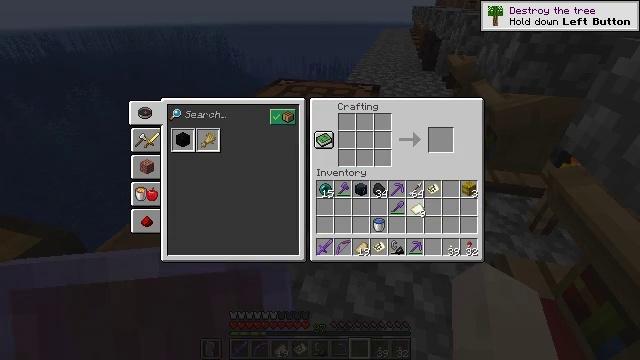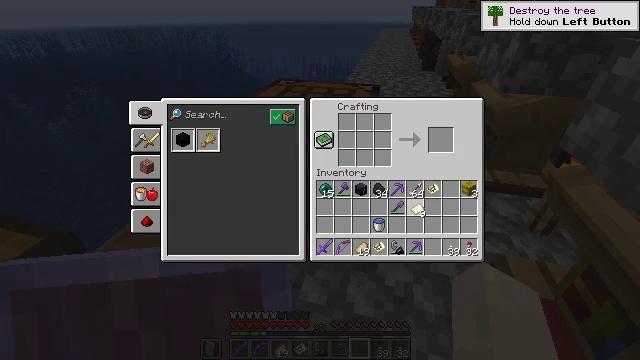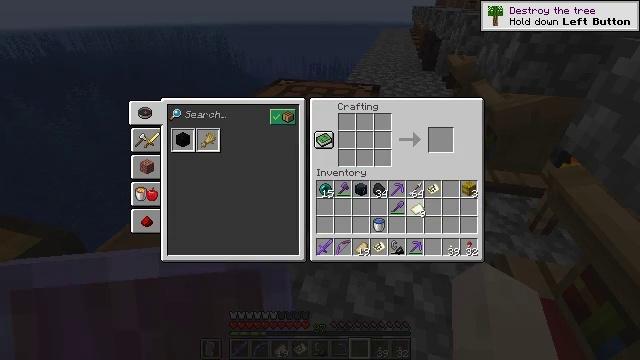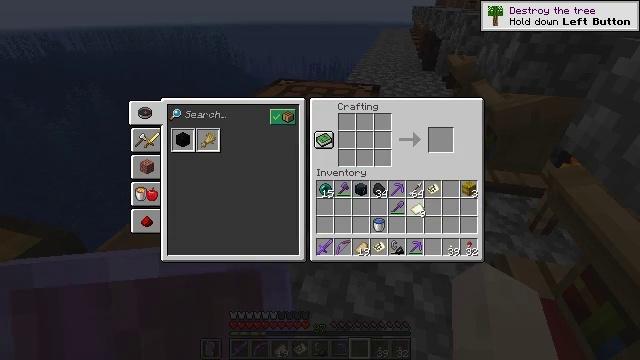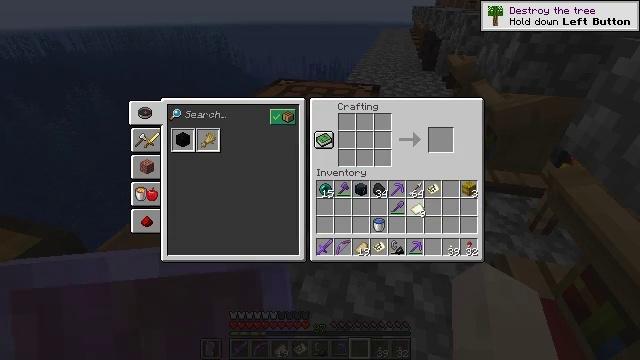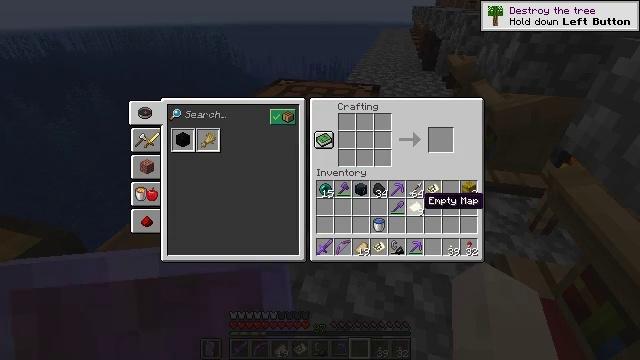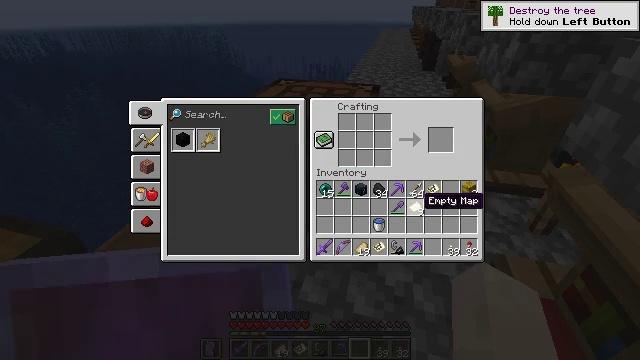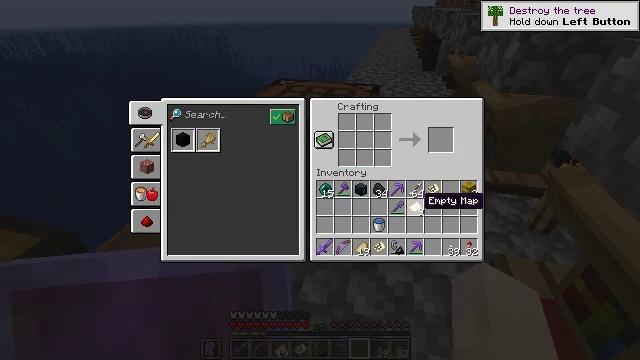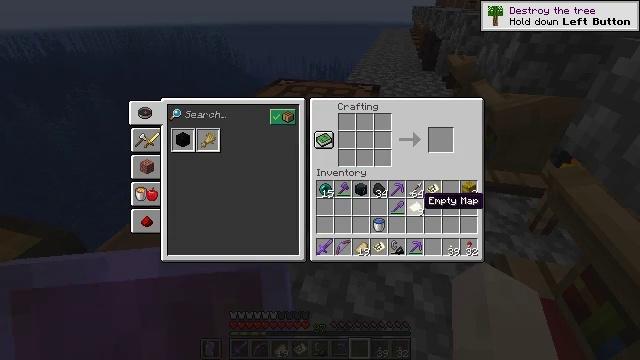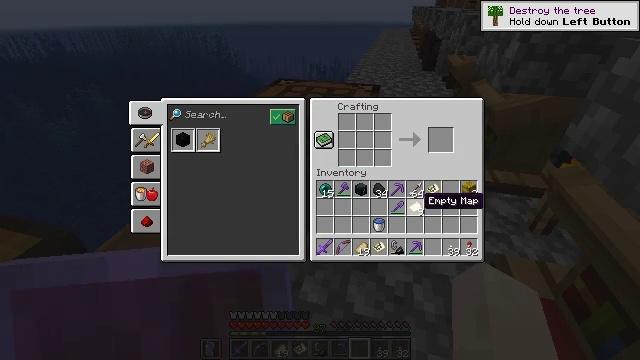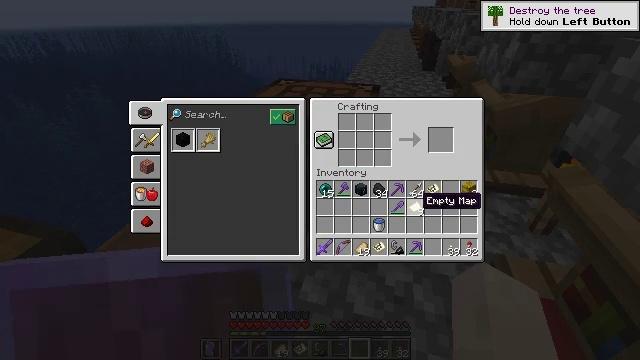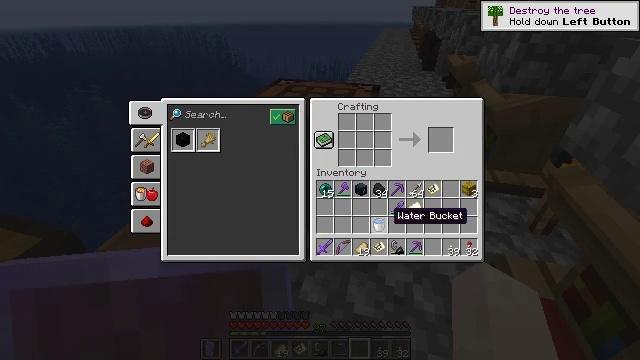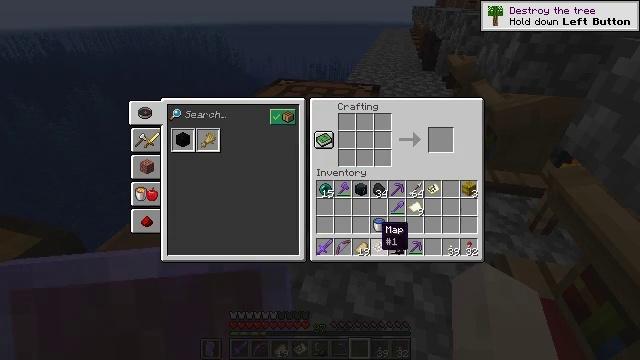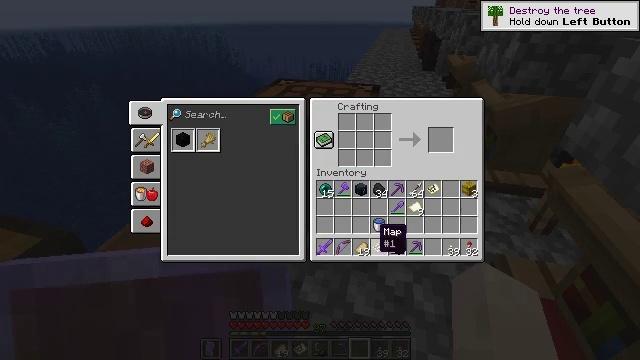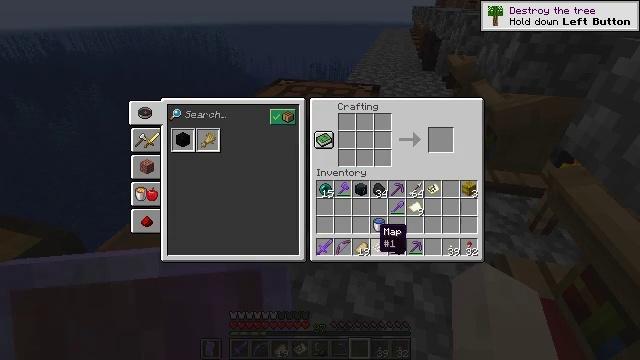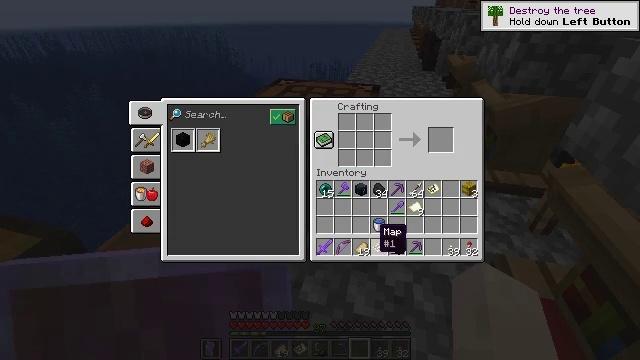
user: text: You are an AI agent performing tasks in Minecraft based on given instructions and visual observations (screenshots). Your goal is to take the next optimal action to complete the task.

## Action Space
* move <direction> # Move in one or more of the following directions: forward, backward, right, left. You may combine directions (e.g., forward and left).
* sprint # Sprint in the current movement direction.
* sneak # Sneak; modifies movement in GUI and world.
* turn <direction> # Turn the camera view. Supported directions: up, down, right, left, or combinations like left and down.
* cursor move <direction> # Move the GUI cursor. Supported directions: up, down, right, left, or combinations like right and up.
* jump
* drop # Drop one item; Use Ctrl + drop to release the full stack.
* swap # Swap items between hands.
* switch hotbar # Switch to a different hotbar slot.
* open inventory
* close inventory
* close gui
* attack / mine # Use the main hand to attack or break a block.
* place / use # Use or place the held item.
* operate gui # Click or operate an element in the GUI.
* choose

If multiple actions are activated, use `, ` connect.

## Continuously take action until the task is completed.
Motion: motion action
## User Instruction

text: Make a filled map at the crafting table.
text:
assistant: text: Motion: no_op
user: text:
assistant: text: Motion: attack / mine
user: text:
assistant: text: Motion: attack / mine
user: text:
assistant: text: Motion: attack / mine
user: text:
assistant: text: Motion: no_op
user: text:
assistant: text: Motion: no_op
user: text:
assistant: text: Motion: no_op
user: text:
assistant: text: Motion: no_op
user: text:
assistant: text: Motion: no_op
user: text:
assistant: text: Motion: no_op
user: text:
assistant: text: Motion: turn left and down
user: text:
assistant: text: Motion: turn left and down
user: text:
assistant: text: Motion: no_op
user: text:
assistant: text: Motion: no_op
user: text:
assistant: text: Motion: no_op
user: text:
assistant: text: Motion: no_op
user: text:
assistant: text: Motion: no_op
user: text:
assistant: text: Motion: no_op
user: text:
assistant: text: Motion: no_op
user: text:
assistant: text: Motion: no_op
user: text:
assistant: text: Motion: no_op
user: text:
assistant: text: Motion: no_op
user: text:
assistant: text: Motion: no_op
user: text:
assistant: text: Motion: no_op
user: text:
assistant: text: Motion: no_op
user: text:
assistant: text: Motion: attack / mine
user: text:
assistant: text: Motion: attack / mine
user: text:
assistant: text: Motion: attack / mine
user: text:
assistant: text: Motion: turn up
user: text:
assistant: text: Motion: turn up